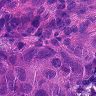
Metastatic tissue present: yes